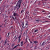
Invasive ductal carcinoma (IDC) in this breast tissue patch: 1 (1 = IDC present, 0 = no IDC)